Question: Here's a screenshot pertaining to the error I'm encountering
How can I fix this ?

I'd really appreciate some help
This is the XML code :
'''
<?xml version="1.0" encoding="utf-8"?>
<LinearLayout xmlns:android="http://schemas.android.com/apk/res/android"
android:orientation="vertical"
android:layout_width="fill_parent"
android:layout_height="fill_parent" >
<TextView
android:layout_width="fill_parent"
android:layout_height="wrap_content"
android:text="@string/hello" />
<TextView
android:layout_width="fill_parent"
android:layout_height="wrap_content"
android:text="This is my first Android Application!" />
<Button
android:layout_width="fill_parent"
android:layout_height="wrap_content"
android:text="And this is a clickable button!" />
</LinearLayout>
'''
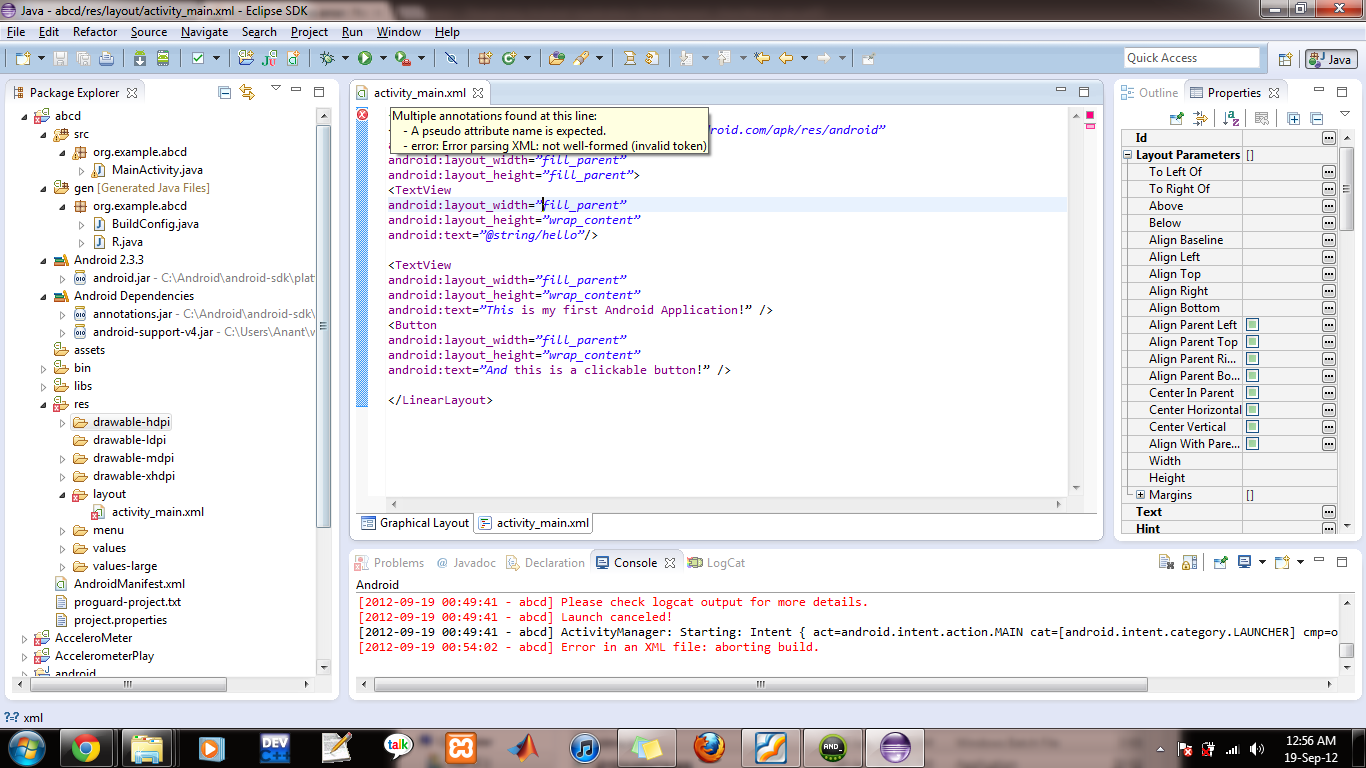
Answer: I believe there is no string named "hello" in 'Strings.xml' (in res->values).
Please check, probably this should solve your problem.